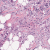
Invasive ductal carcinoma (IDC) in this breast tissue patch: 1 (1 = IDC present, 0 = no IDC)